Question: <URL>
I'm after a jquery scroll technique please that I would like to adapt to my project.
Please see my project example as a fiddle here <URL>
Currently you can see that my nav links automatically animates the scrolling relative to the '<section>''s.
My question is, using the '$(window).scroll' method, how can I add a '.active' class to my 'nav a' when the sections reach the top of the window?
So for example if the user scrolls down the page (instead of the navigation links), I want the active class to be added relative navigation link. Indicating where you are on the page.
Also you will have to account for the 28px height of the fixed navigation bar, offset top window.
Can anyone please show me a technique that I can try and use or adapt, or perhaps show me using my jsfiddle :)
Any help would be much appreciated, thanks in advance!
<URL>

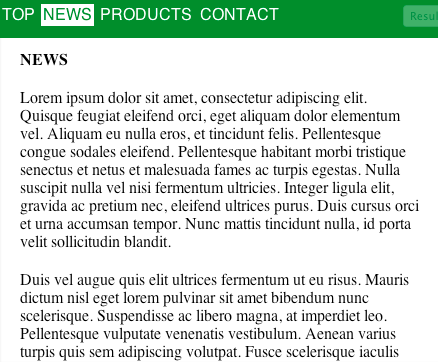
Answer: If you wish a more generic function:
<URL>
'''
$(window).scroll(function() {
var windscroll = $(window).scrollTop();
if (windscroll >= 100) {
$('nav').addClass('fixed');
$('.wrapper section').each(function(i) {
if ($(this).position().top <= windscroll - 100) {
$('nav a.active').removeClass('active');
$('nav a').eq(i).addClass('active');
}
});
} else {
$('nav').removeClass('fixed');
$('nav a.active').removeClass('active');
$('nav a:first').addClass('active');
}
}).scroll();
'''